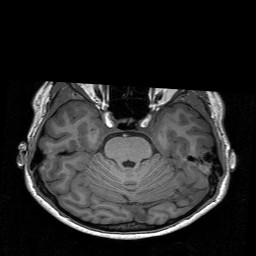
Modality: T1w
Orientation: coronal
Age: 24
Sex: female
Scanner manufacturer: siemens
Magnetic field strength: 3 T
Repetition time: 1.9 s
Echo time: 0.00226 s